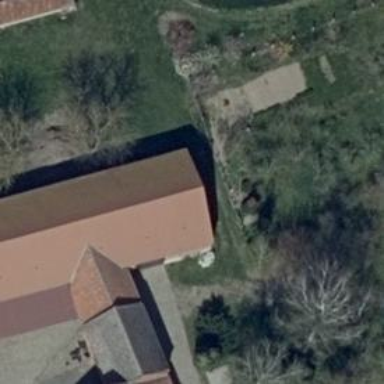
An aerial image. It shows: Garden that is leisure land.